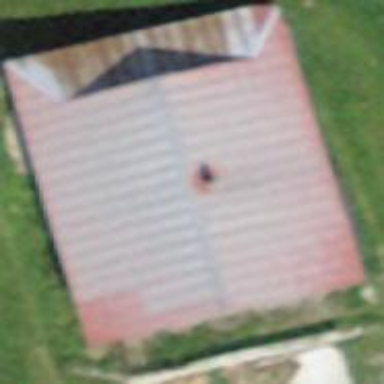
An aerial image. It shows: Cabin.